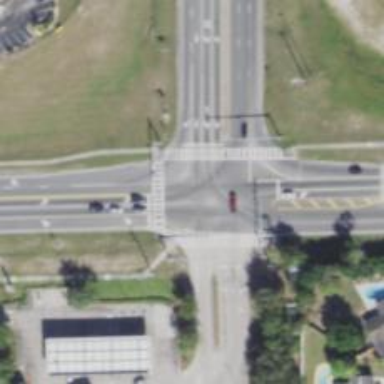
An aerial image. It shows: Marked crossing on footway.